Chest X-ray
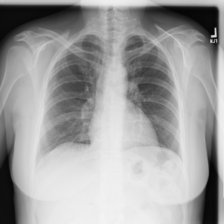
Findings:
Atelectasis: negative
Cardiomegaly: negative
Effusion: negative
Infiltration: negative
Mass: negative
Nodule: negative
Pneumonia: negative
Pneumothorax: negative
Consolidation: negative
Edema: negative
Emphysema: negative
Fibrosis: negative
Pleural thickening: negative
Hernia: negative